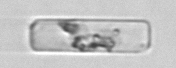
Label: Guinardia_delicatula